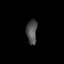
Tissue: prostate
Cell type: Epithelial cells
Senescence score: 0.3239
Nuclear area (px): 253
Mean DAPI intensity: 79.806